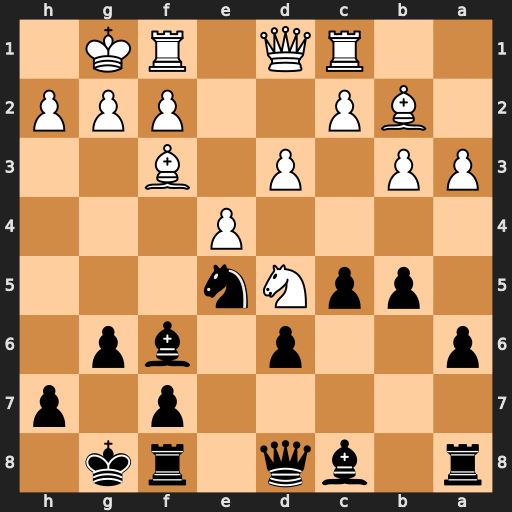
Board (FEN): r1bq1rk1/5p1p/p2p1bp1/1ppNn3/4P3/PP1P1B2/1BP2PPP/2RQ1RK1
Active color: b
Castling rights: -
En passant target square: -
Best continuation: Nxf3+ Qxf3 Bxb2